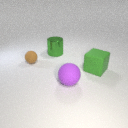
small brown rubber sphere to the left of large purple rubber sphere